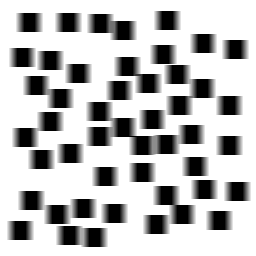
Squares: 48
Triangles: 0
Stars: 0
Total shapes: 48